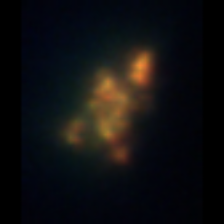
Taxon: Unknown_detritus
Group: Unknown